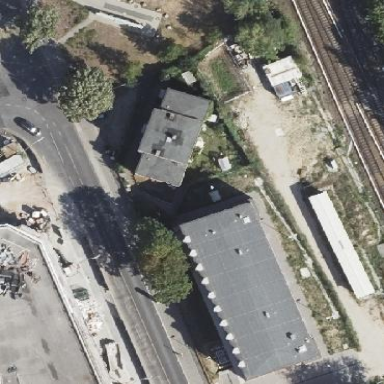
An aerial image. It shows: Service building at traction substation.